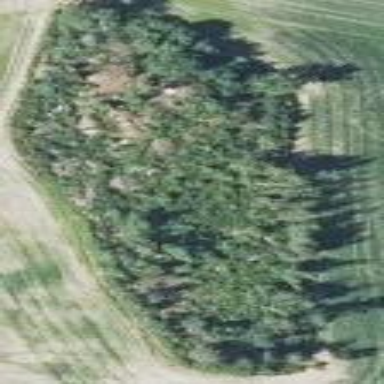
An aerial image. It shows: Forest with needle-leaved trees.